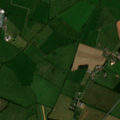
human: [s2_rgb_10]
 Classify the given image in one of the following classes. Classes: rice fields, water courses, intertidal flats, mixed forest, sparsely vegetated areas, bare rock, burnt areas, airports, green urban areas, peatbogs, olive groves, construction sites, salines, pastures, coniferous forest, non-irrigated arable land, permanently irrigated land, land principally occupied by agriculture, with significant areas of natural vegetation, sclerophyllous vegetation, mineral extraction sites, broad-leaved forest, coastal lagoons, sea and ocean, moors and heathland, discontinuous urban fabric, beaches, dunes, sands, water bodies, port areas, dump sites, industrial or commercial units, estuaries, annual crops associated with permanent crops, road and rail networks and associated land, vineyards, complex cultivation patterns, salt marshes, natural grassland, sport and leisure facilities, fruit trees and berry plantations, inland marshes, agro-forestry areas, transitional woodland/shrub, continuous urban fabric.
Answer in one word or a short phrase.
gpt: pastures